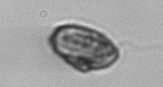
Label: Katodinium_or_Torodinium